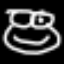
Label: frog